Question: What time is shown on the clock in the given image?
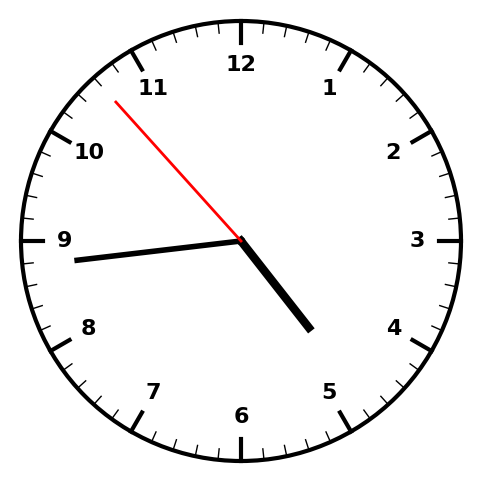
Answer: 04:43:53